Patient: sex M, age 32
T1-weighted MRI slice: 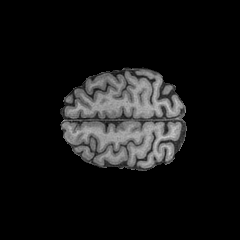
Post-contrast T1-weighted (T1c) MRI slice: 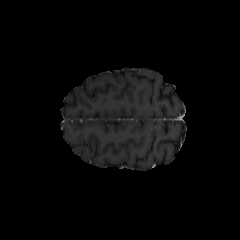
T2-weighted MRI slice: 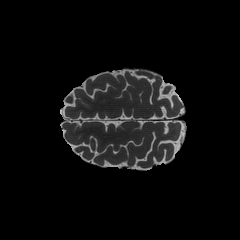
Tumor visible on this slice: no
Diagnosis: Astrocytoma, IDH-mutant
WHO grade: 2